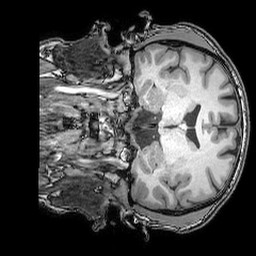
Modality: T1w
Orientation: coronal
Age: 40
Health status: ill
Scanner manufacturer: philips
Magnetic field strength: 3 T
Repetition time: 0.007 s
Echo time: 0.003501 s